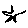
Label: star